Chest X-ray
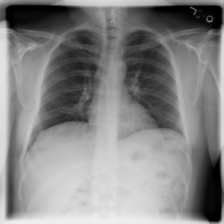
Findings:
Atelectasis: negative
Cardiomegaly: negative
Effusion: negative
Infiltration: negative
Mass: negative
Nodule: negative
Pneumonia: negative
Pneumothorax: negative
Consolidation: negative
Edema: negative
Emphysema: negative
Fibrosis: negative
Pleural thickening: negative
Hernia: negative